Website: home-depot
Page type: customer-info-address
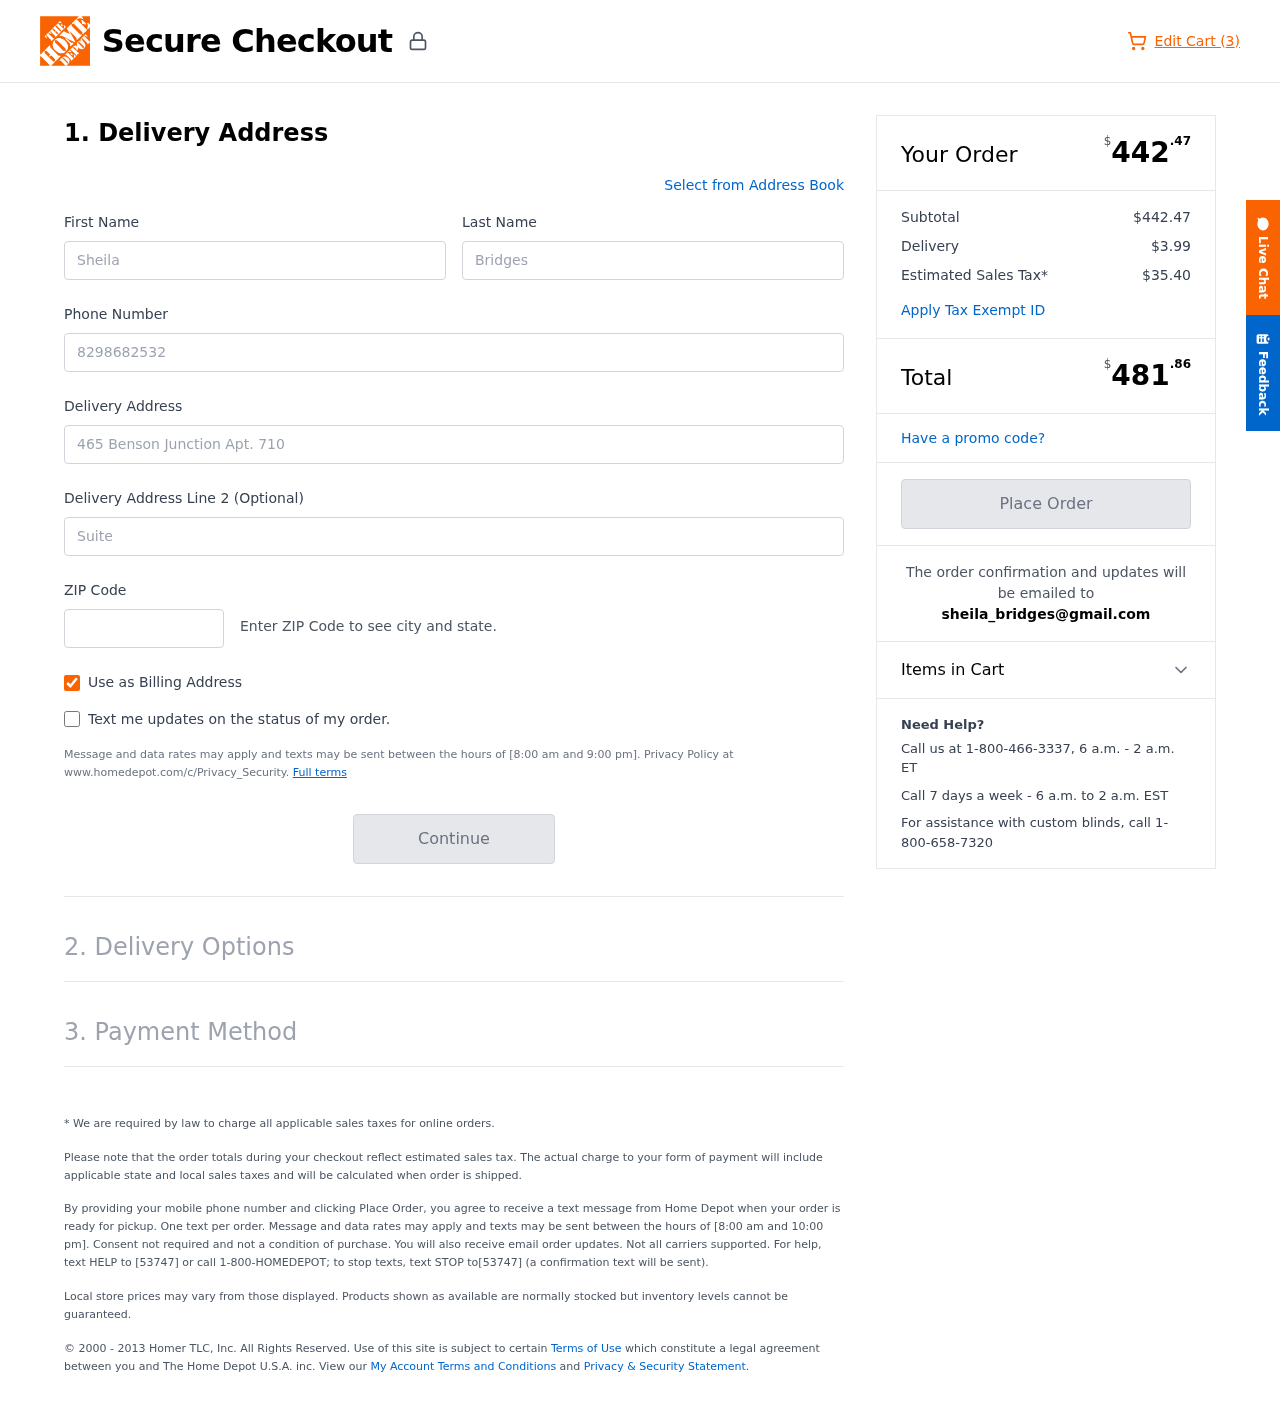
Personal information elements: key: PII_EMAIL
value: sheila_bridges@gmail.com
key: PII_FIRSTNAME
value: Sheila
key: PII_LASTNAME
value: Bridges
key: PII_PHONE
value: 8298682532
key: PII_POSTCODE
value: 37766
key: PII_STREET
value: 465 Benson Junction Apt. 710
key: PII_STREET2
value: Suite 243
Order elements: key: ORDER_NUM_ITEMS
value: Edit Cart (3)
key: ORDER_SUBTOTAL_HEADER
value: $442.47
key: ORDER_SUBTOTAL
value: $442.47
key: ORDER_SHIPPING_COST
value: $3.99
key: ORDER_TAX
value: $35.40
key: ORDER_TOTAL2
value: $481.86